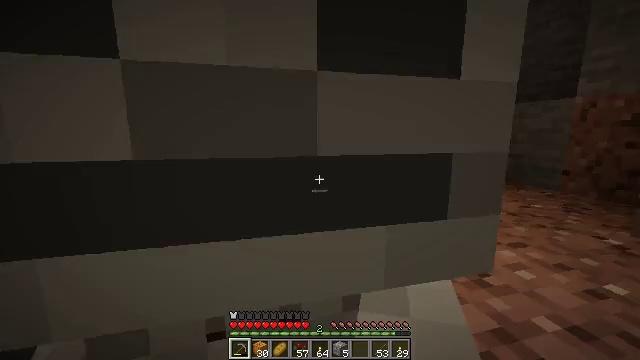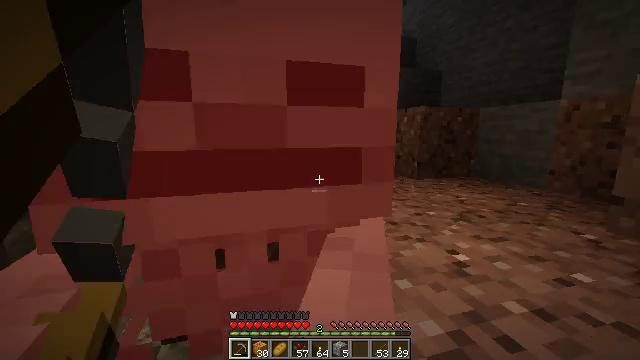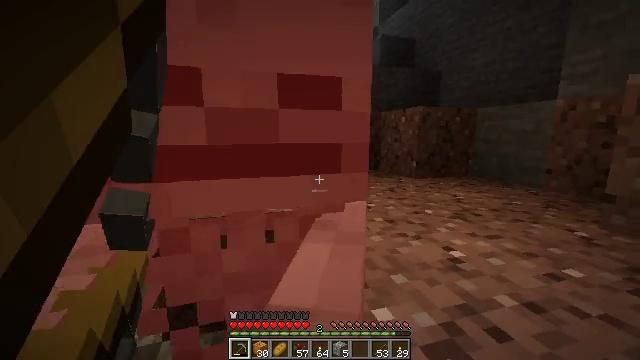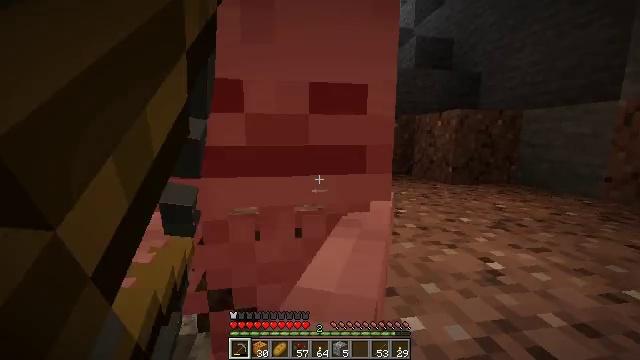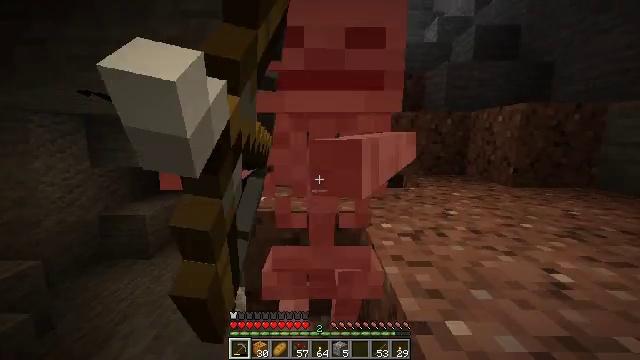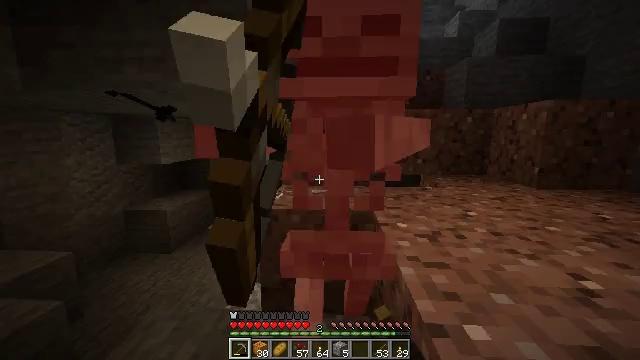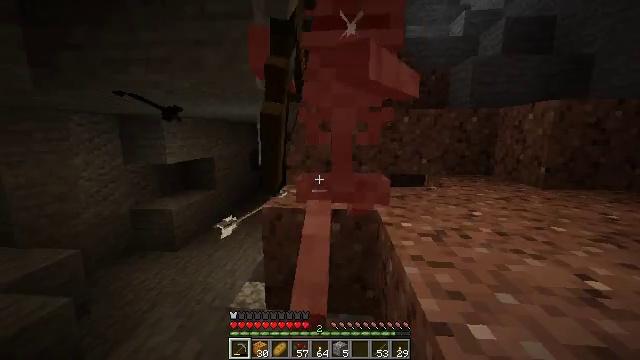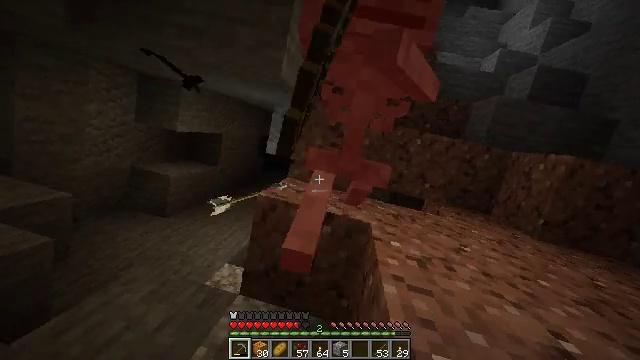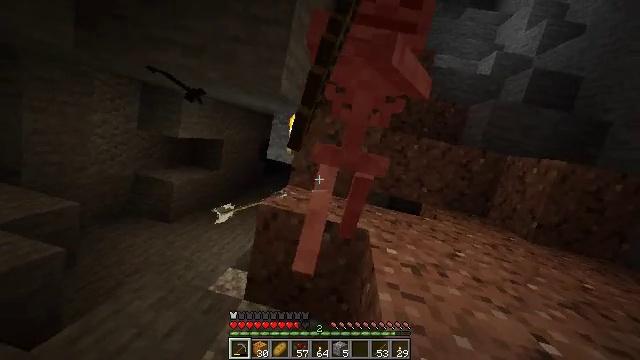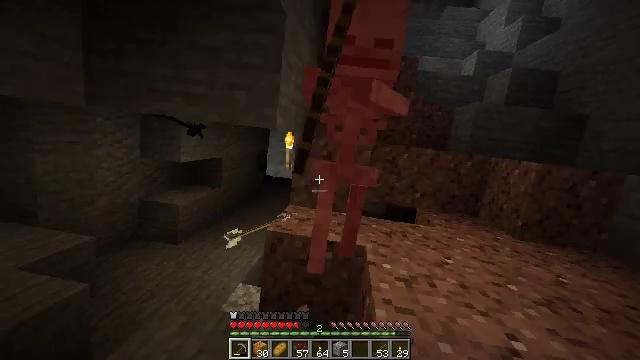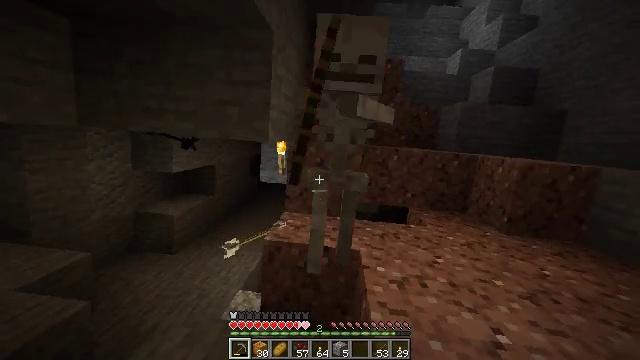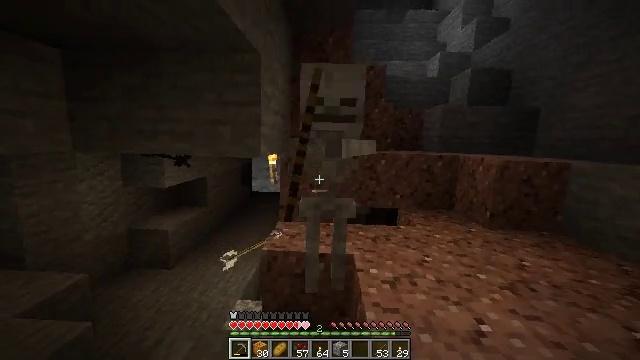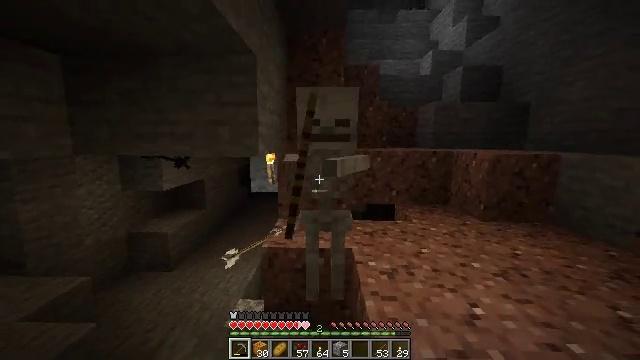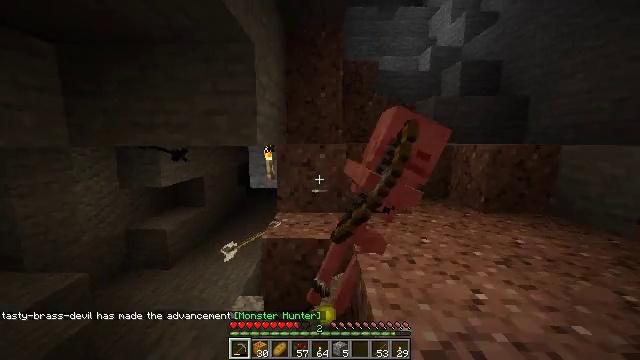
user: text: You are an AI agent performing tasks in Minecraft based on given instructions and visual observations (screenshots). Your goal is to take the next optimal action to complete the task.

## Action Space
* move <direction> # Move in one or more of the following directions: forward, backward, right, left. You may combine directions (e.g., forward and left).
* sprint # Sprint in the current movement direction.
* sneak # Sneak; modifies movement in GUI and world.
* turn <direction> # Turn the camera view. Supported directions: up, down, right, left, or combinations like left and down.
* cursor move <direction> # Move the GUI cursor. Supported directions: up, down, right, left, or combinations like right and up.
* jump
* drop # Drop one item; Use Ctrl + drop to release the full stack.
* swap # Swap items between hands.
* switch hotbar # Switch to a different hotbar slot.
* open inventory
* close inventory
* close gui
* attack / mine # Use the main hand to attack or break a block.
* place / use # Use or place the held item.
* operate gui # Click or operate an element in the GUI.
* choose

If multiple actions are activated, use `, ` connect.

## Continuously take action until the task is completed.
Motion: motion action
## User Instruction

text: Kill mobs.
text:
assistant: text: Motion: attack / mine
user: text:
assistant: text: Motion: attack / mine
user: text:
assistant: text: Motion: turn left
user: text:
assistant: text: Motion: turn left, attack / mine
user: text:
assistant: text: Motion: turn left, attack / mine
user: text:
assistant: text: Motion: attack / mine
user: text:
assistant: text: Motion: no_op
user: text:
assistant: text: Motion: attack / mine
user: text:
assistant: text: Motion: attack / mine
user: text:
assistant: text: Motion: turn right, attack / mine
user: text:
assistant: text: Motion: turn right, attack / mine
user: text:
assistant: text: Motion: attack / mine
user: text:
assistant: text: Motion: move forward, attack / mine
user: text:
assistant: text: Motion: attack / mine